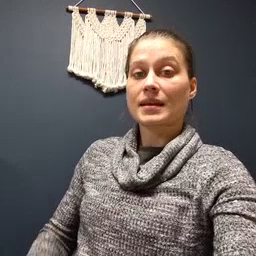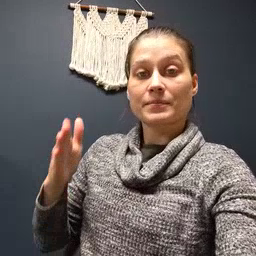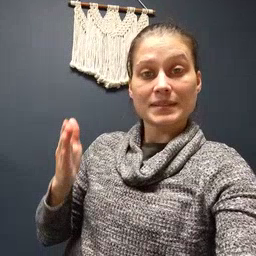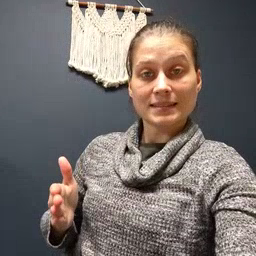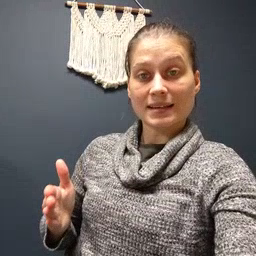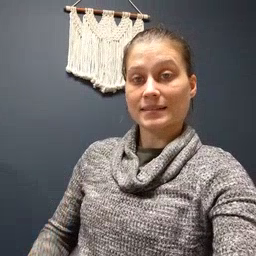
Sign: beside